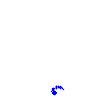
Particle: kaon